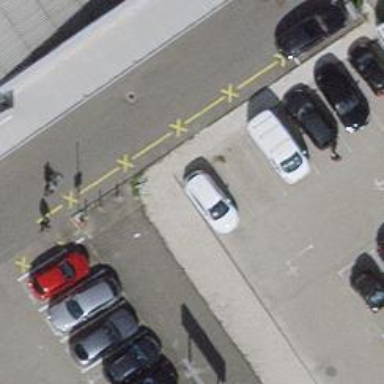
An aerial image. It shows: Bollard.